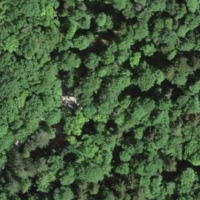
EUNIS habitat code: 41
Species observed at this site:
Clinopodium vulgare